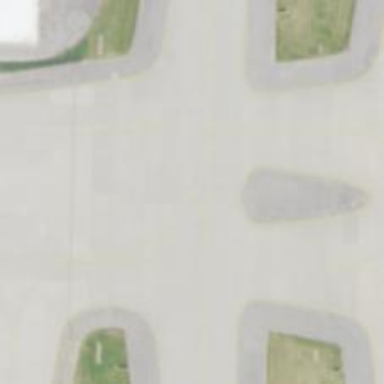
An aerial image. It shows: View of taxiway at the airport.